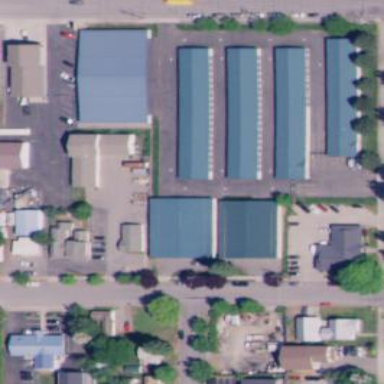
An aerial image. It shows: Commercial area with storage rental shop.